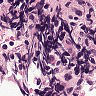
Metastatic tissue present: no